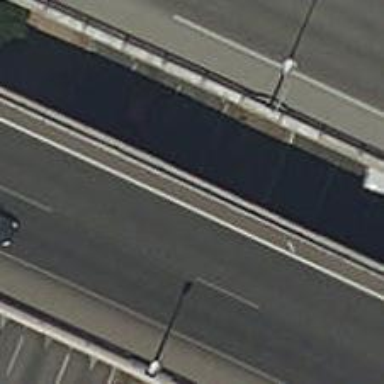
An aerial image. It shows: Kerb serving as barrier.